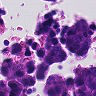
Metastatic tissue present: yes